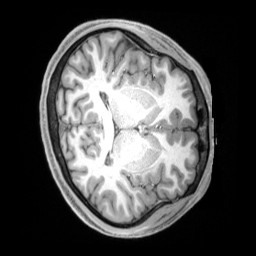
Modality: T1w
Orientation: axial
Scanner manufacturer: siemens
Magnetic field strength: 3 T
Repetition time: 2.5 s
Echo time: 0.00218 s